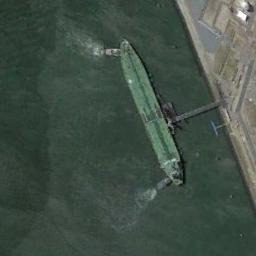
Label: ship